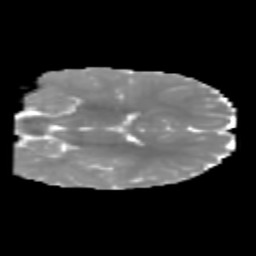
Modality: MD
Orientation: coronal
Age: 6
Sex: male
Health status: healthy